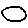
Label: circle